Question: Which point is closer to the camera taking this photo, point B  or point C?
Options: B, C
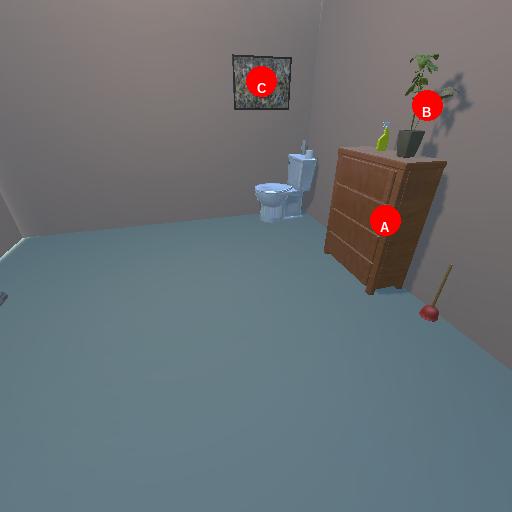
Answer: B